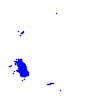
Particle: electron